Question: > I use SQL query to retrieve top 10 values from tables then display
these values by asp.net page to pass the URL of the result page to
flash Game to print the top 10 values. I did my code well and i
retrieved the query well at aspx page .but I click on page to see
view source page it retrieved the values in HTML page but flash
game will not copy the values . so .
Query
'''
SELECT DISTINCT TOP (10)
fbid ,
Name as fbname,
Score as fbscore ,
Img as fbimg
FROM
dbo.FB_Player
ORDER BY
Score DESC
FOR XML PATH('Player'), ROOT('AllPlayers')
'''
C# code
'''
using (System.Data.SqlClient.SqlConnection c = new SqlConnection(ConfigurationManager.ConnectionStrings["fbgame"].ConnectionString))
using (System.Data.SqlClient.SqlCommand cmd = c.CreateCommand())
{
cmd.CommandText = "procGetPlayerScore";
cmd.CommandType = CommandType.StoredProcedure;
c.Open();
System.Xml.XmlReader r = cmd.ExecuteXmlReader();
string playersXml = cmd.ExecuteScalar().ToString();
string theXML = Server.HtmlEncode(File.ReadAllText(Server.MapPath("Top10.xml")));
lit1.Text= playersXml;
System.Xml.XmlTextWriter w = new System.Xml.XmlTextWriter(Response.Output);
c.Close();
}
'''
error after use new code

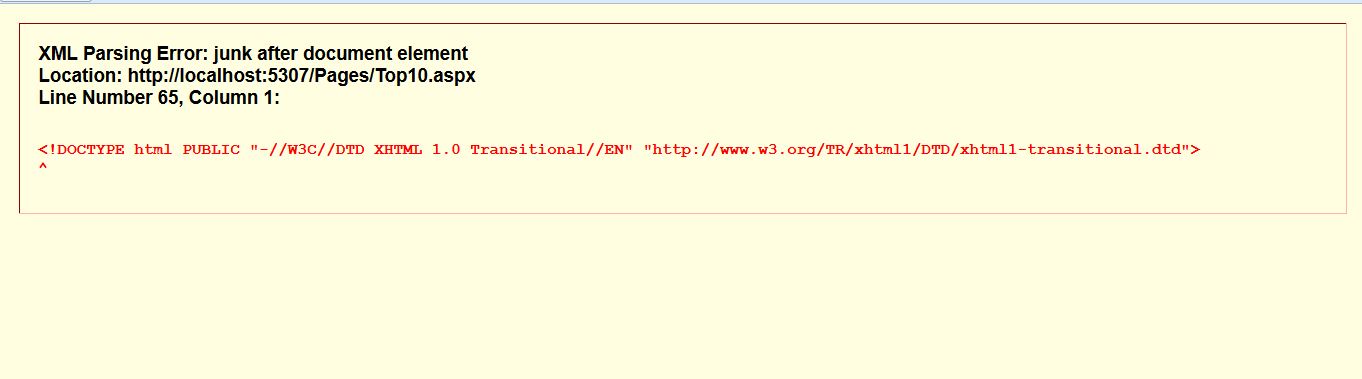
Answer: The code looks off, it doesn't seem like its actually performing the write. Just off the top of my head, I would try this:
C#
'''
using (System.Data.SqlClient.SqlConnection c = new SqlConnection(ConfigurationManager.ConnectionStrings["fbgame"].ConnectionString))
using (System.Data.SqlClient.SqlCommand cmd = c.CreateCommand())
{
cmd.CommandText = "procGetPlayerScore";
cmd.CommandType = CommandType.StoredProcedure;
c.Open();
System.Xml.XmlReader r = cmd.ExecuteXmlReader();
XmlDocument document = new XmlDocument();
document.Load(r);
Response.ContentType = "text/xml";
document.Save(Response.Output);
c.Close();
}
}
'''